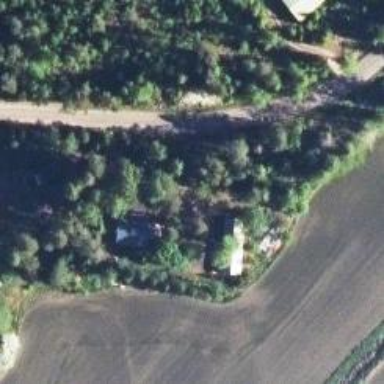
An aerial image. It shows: Farm.